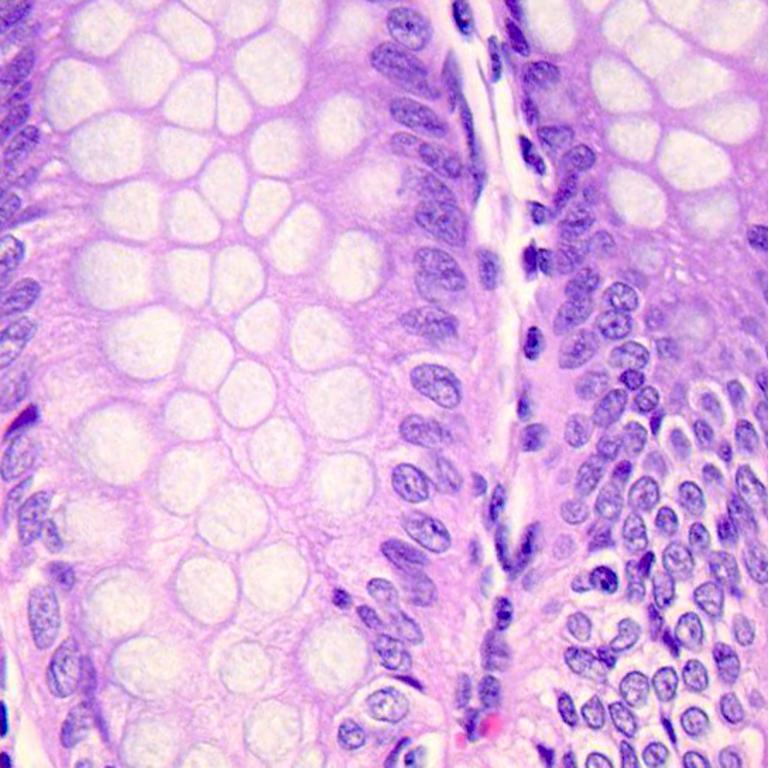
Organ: colon
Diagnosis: benign